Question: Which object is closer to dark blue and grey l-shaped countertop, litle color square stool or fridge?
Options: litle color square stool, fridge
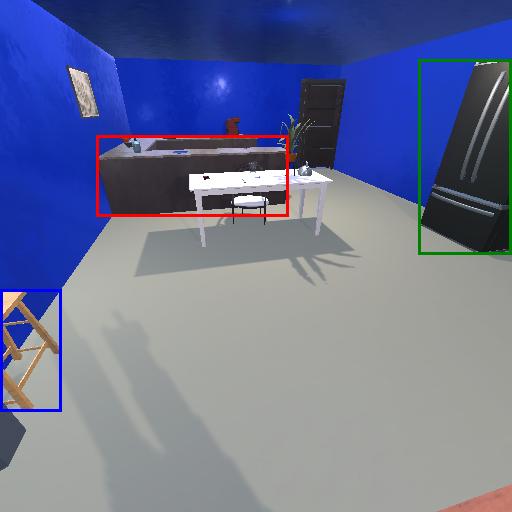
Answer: litle color square stool